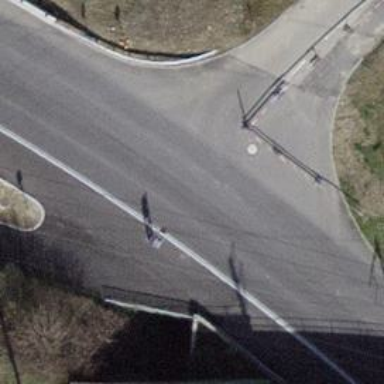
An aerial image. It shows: Primary highway with asphalt surface and designated lane for cyclists.